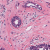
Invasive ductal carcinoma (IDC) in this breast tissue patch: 0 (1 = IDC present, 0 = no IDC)